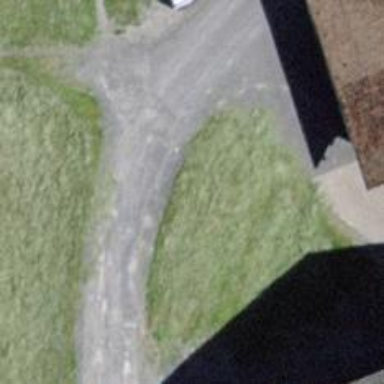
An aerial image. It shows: Service road with gravel surface.